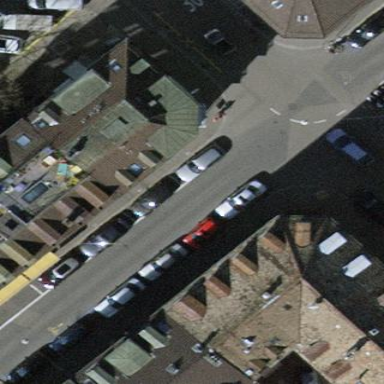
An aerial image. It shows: Parking lane with asphalt surface.